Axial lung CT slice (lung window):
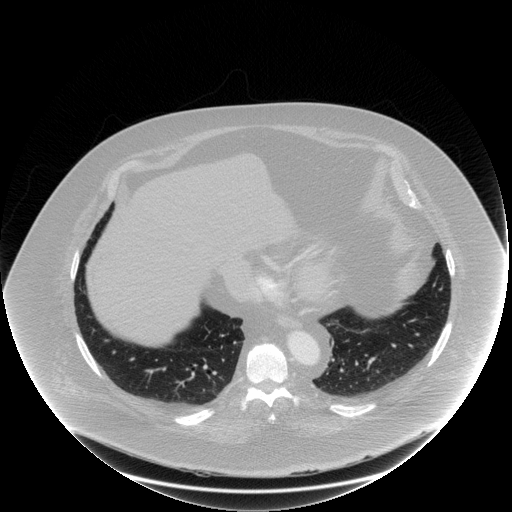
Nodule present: no